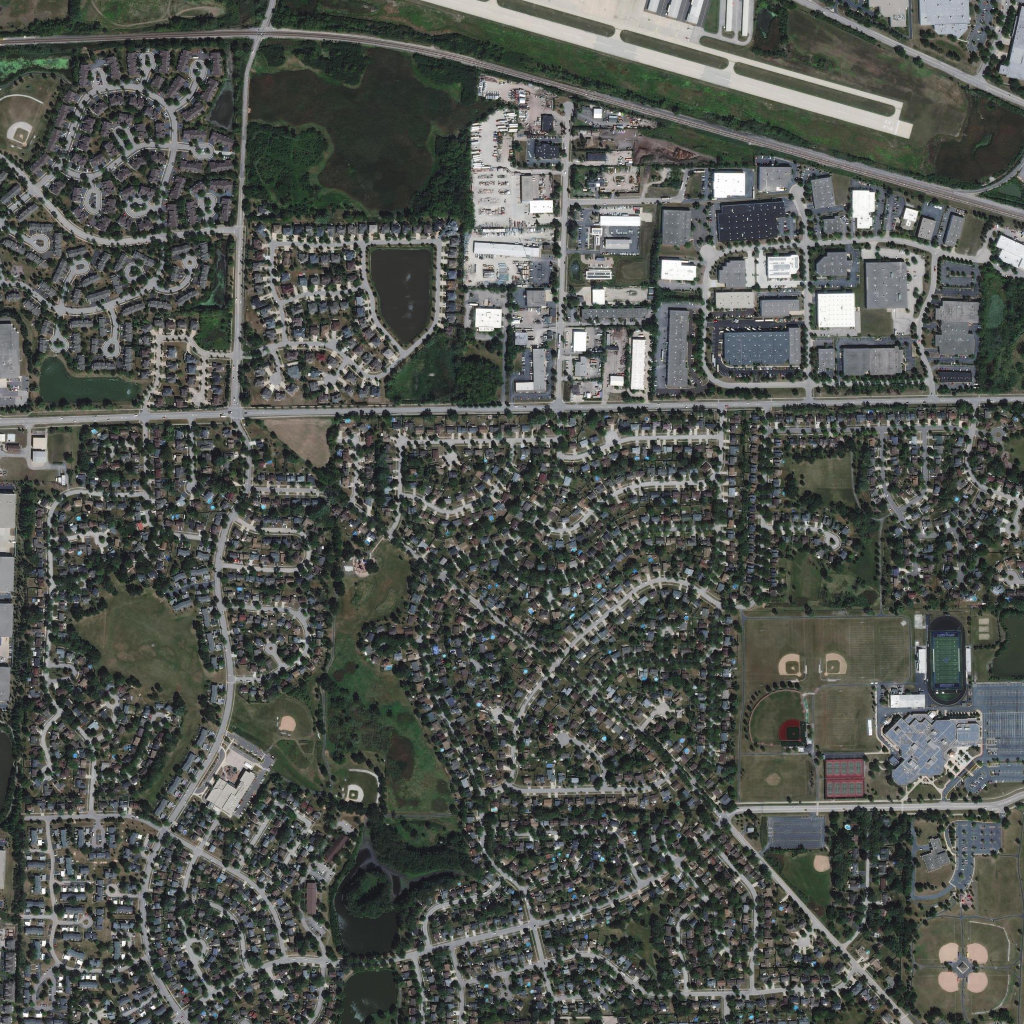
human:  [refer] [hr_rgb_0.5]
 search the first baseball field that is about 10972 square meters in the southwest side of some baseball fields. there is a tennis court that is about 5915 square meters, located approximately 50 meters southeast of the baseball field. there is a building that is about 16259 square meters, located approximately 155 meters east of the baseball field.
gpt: <box>[[73, 67, 78, 72, 0]]</box>